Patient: sex M, age 69
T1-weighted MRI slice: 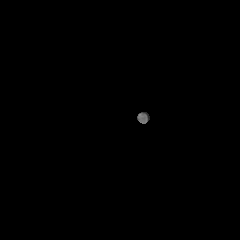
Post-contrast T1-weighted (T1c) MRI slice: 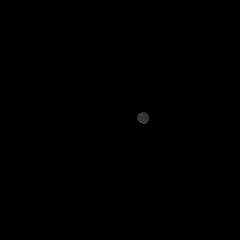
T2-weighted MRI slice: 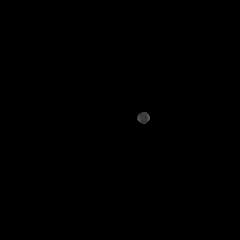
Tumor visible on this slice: no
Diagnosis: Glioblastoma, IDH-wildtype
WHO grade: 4